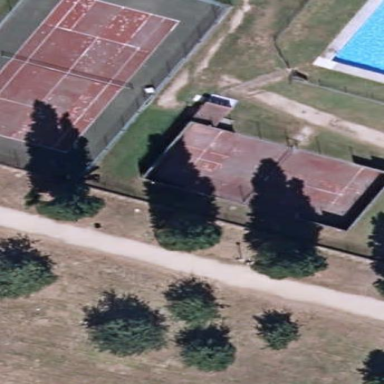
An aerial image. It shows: Tennis court in leisure pitch.